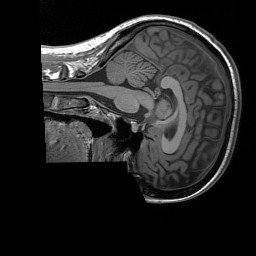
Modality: T1w
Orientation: sagittal
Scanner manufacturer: siemens
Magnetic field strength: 3 T
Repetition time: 1.76 s
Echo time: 0.0022 s